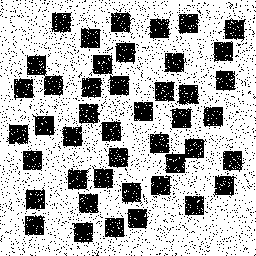
Squares: 44
Triangles: 0
Stars: 0
Total shapes: 44